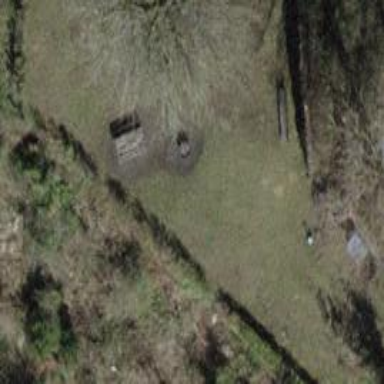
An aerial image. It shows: Barbecue facility.